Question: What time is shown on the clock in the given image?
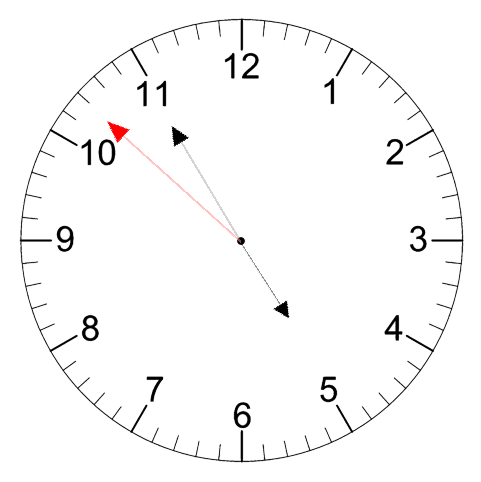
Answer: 04:54:52